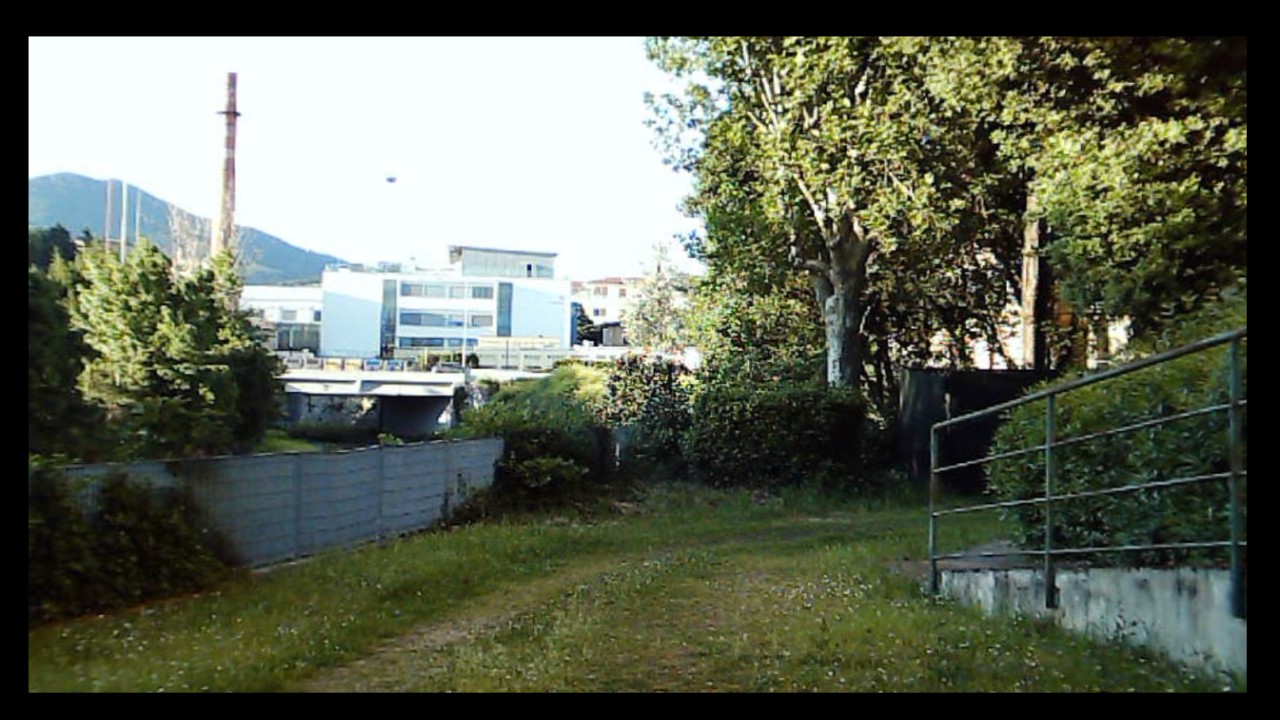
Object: DarwinFPV cineape20